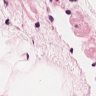
Metastatic tissue present: no